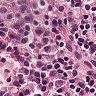
Metastatic tissue present: no